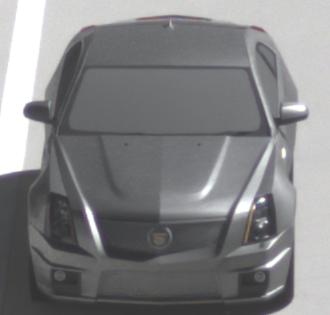
Make: Cadillac
Model: CTS-V
Detailed model: CTS-V (II) Limousine
Model produced from: 2008/11
Model produced until: 2010/12
Doors: 4
Color: gray
Road condition: dry road
Daytime: midday
Contrast: high contrast